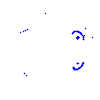
Particle: kaon